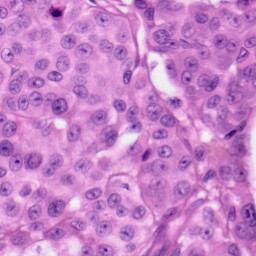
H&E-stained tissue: Skin